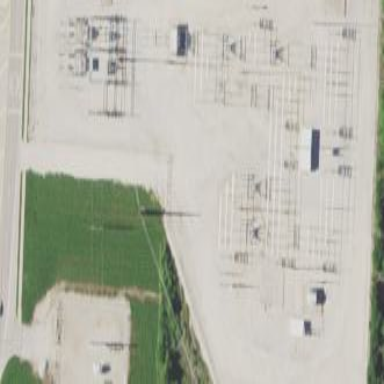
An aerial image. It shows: Distribution-level power substation.